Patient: sex M, age 60
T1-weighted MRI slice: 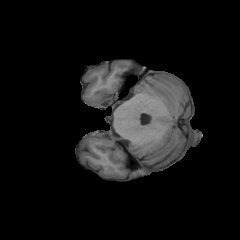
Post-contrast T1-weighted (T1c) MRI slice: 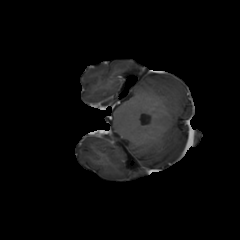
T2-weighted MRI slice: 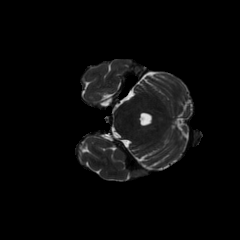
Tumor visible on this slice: no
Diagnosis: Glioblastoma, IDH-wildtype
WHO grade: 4